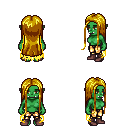
a pixel art fantasy rpg character, female body template, orc, green skin, yellow tattered cape, gold greaves, blonde extra-long hairstyle, maroon shoes, four views (front, back, left, right), 2x2 character sprite sheet, small pixel art, hard edges, no anti-aliasing